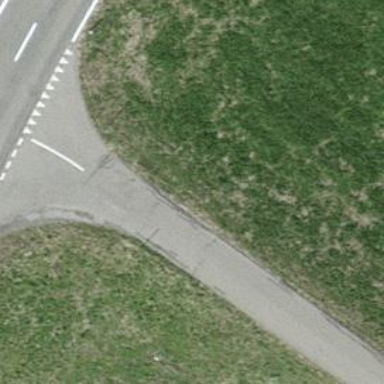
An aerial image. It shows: Unclassified road with asphalt surface.